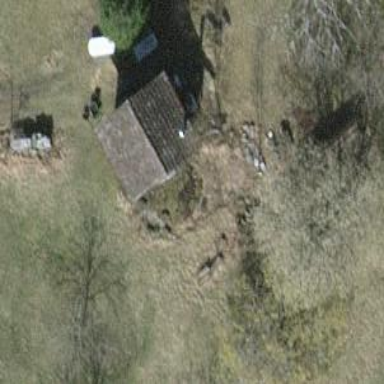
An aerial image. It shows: Hut.